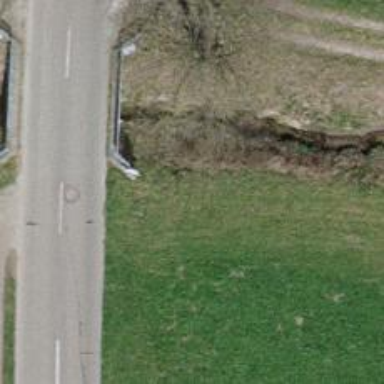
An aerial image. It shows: Tunnel.